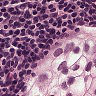
Metastatic tissue present: yes